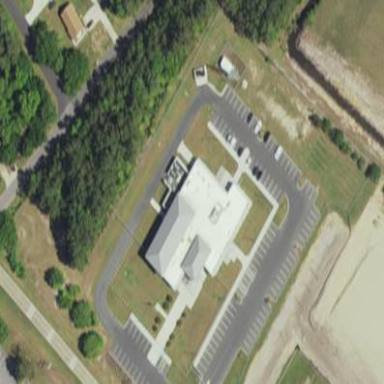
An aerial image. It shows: Public building.